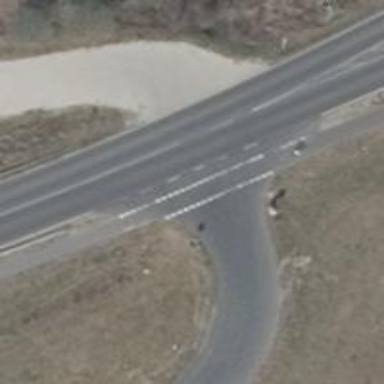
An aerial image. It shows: Road with "give way" sign.